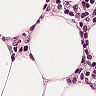
Metastatic tissue present: no